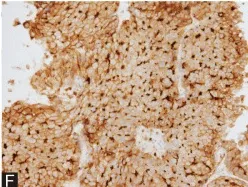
Histological surgical specimens. CD10.
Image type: pathology (immunostaining)